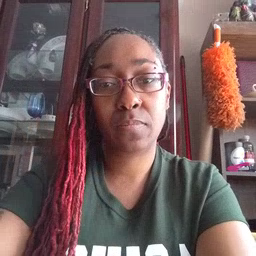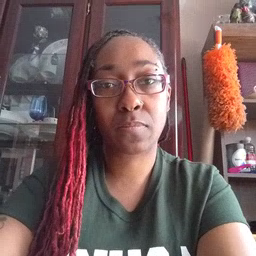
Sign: can